Current action and preconditions to check: trajectory_clear

Your task: For each precondition in the list above, predict whether it will hold at this action.

Consider the current scene as observed from the mobile robot's camera, and analyze the predicted future states of all dynamic agents (e.g., people, animals, vehicles, or any moving entities) within the NEXT SECOND.

IMPORTANT: Only answer "very likely" if you are absolutely certain—based on strong, clear evidence—that a dynamic agent will violate the precondition in the predicted future state. Do NOT answer "very likely" for unlikely, ambiguous, or low-probability risks.

Ask yourself for each precondition: Is there a high probability, with clear and convincing evidence, that the predicted future states of any dynamic agent will interfere with the predicted future state of the currently executing action within the NEXT SECOND, causing that precondition to fail?

Assess the risk level based on these predictions. Use "likely" or "very likely" if motions create a clear risk of interference.

Use "neutral" or "improbable" if agents are nearby but their predicted paths are clearly diverging or non-conflicting.

Failure Risk Categories: "very improbable", "improbable", "neutral", "likely", "very likely"

Answer Format: Output ONLY the probability_of_failure value from these categories: "very improbable", "improbable", "neutral", "likely", "very likely"

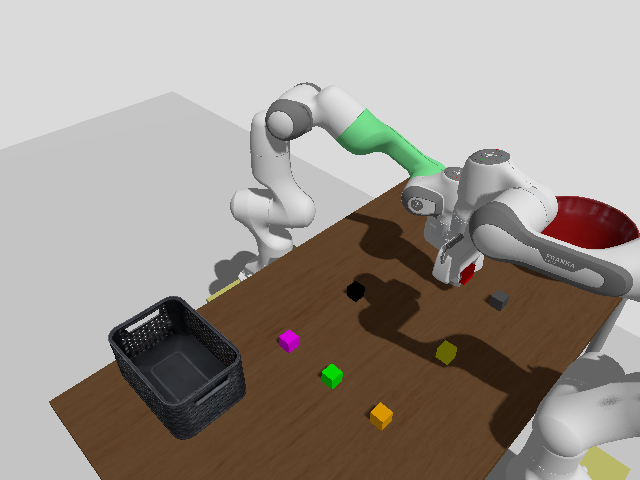

Answer: improbable